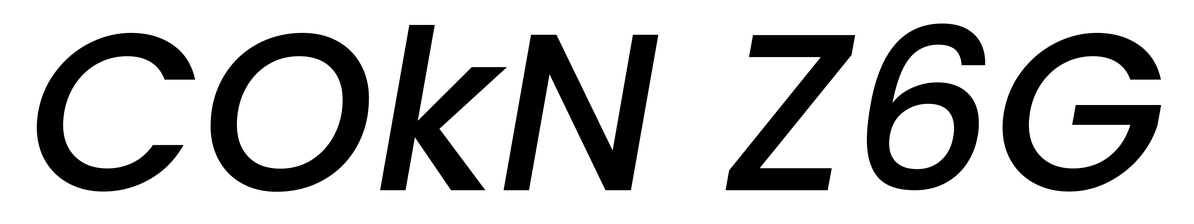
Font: Poppins-MediumItalic